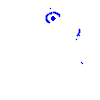
Particle: kaon